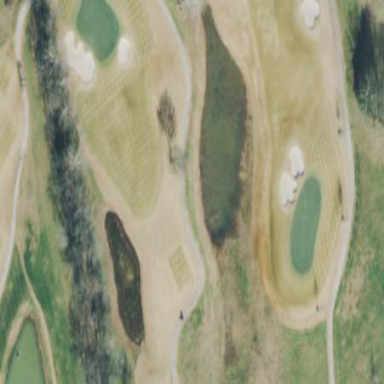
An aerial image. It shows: Rough area in golf course.